Question: What is the profit in INR?
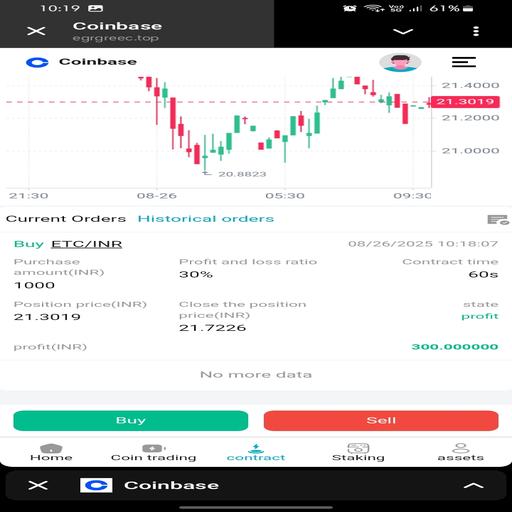
Answer: 300